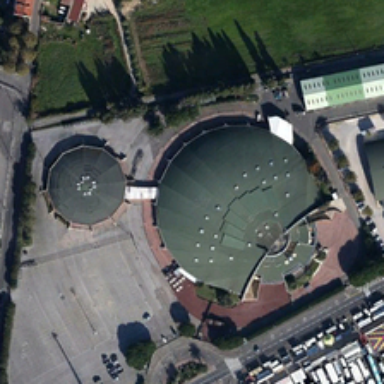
One side of the central building is a residential area .